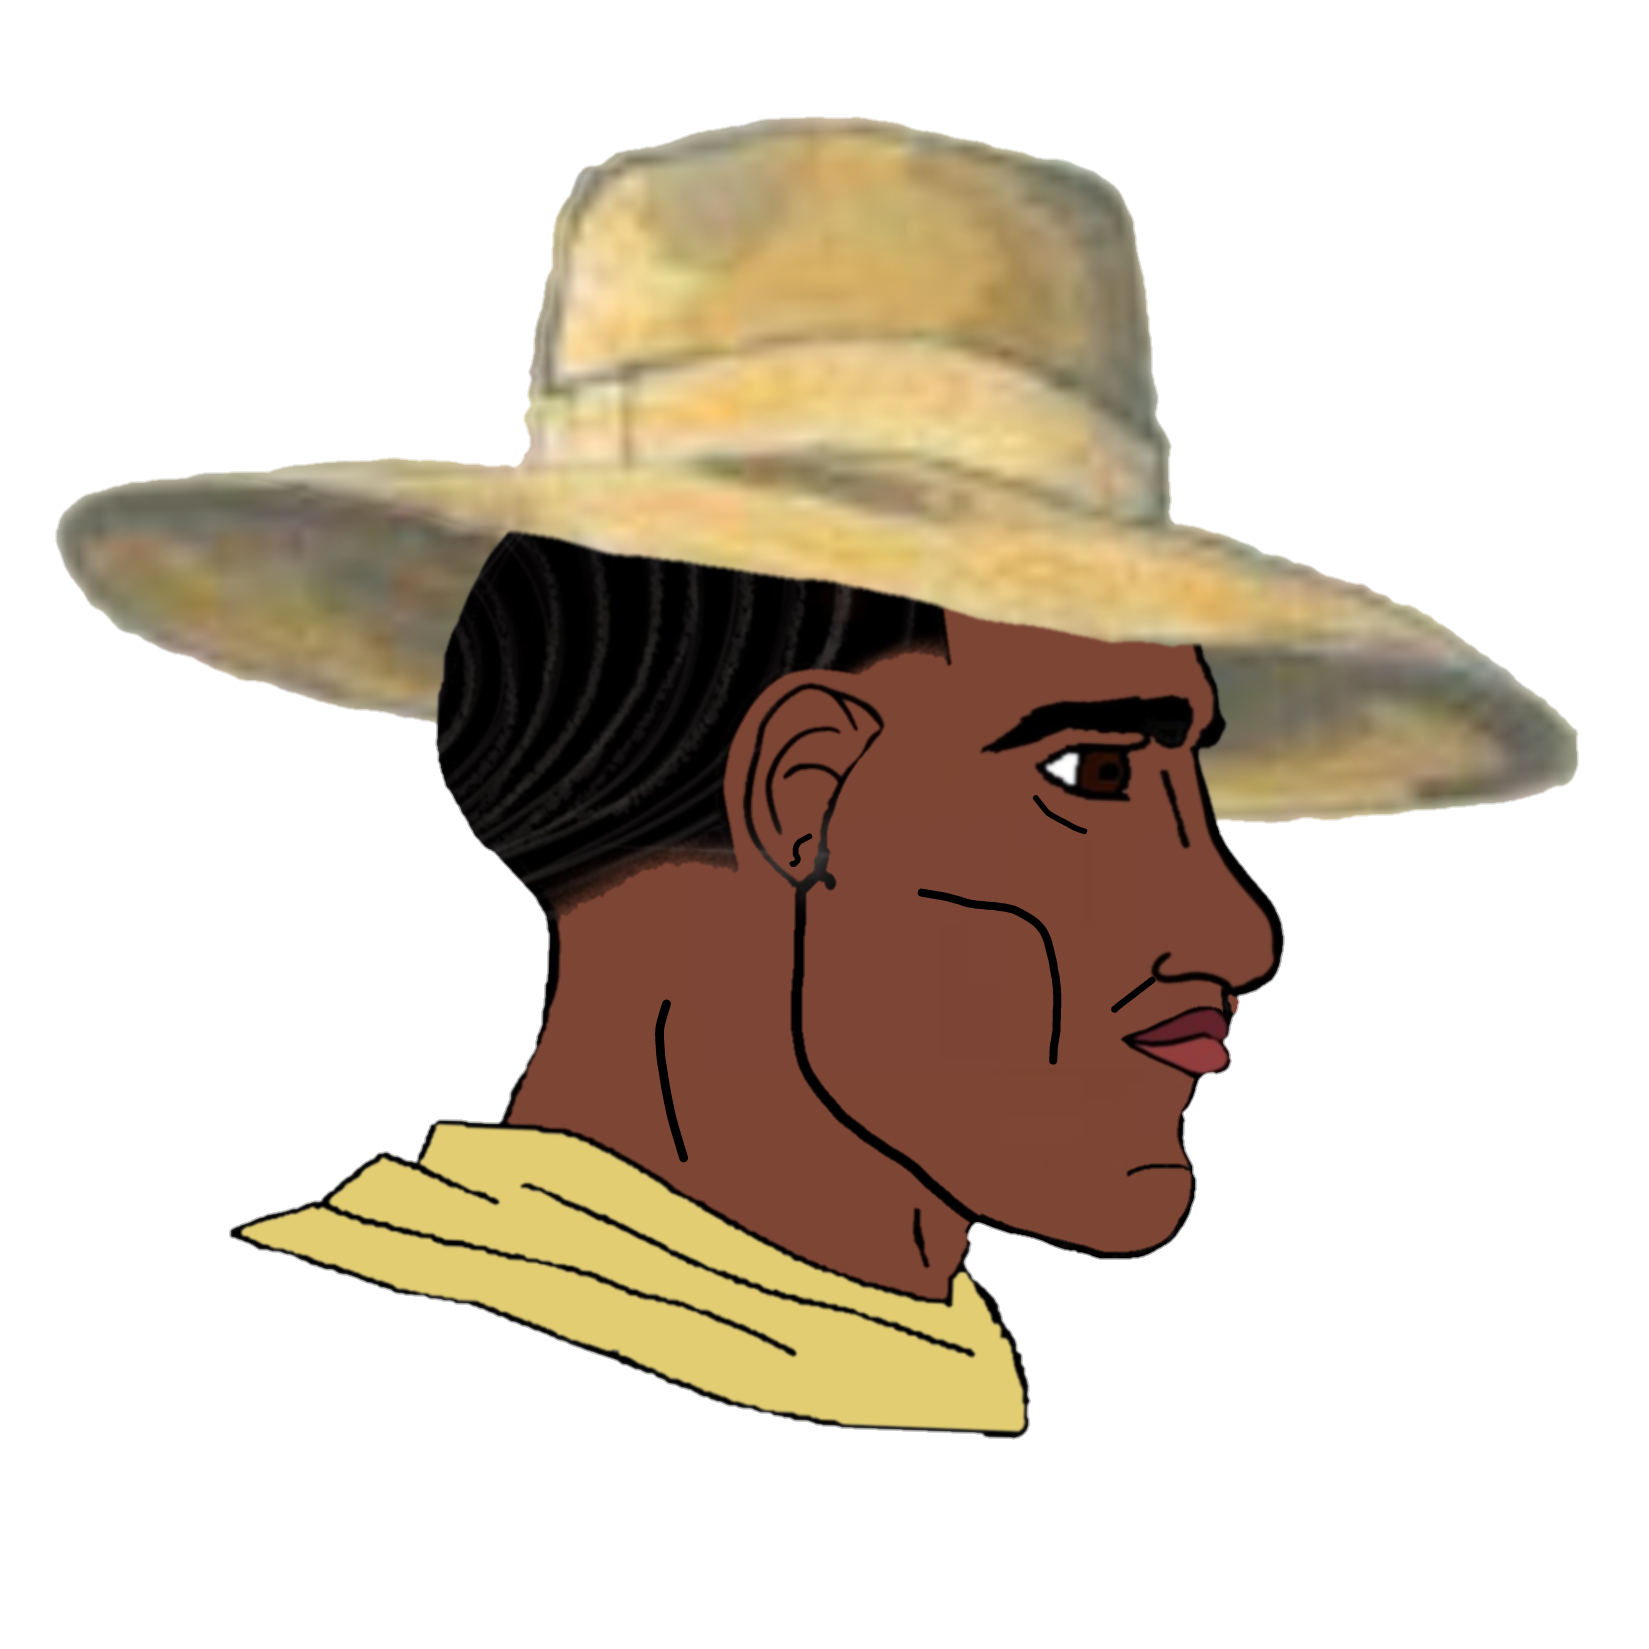
Label: 4_Yes_Chad